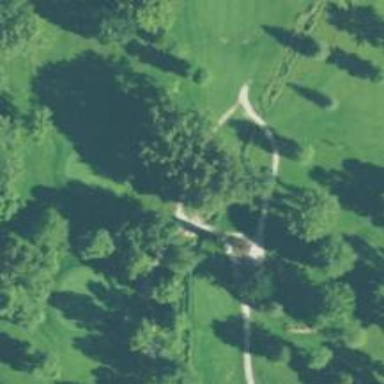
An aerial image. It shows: Path for golf carts.